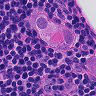
Metastatic tissue present: yes